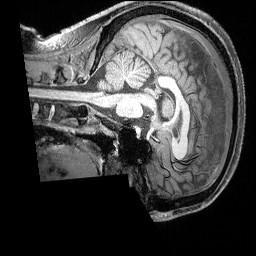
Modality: T1w
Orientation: sagittal
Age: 27
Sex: female
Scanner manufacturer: siemens
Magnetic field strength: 3 T
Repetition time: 2.3 s
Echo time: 0.00324 s